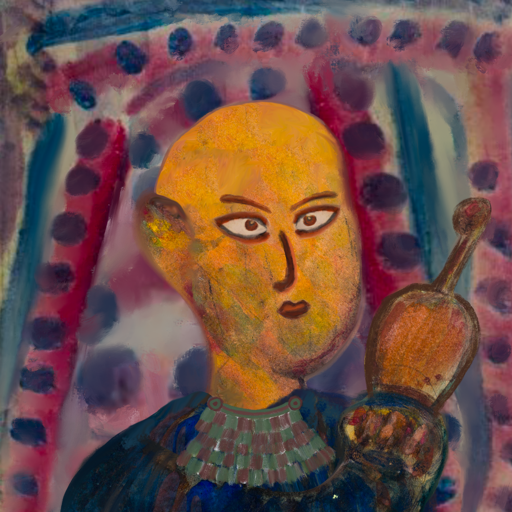
Background: HillGirl, Head And Neck Side: Gypsy_Mother, Face Side: Roy_Bahadur, Bust: Pipe, Hair Side: Blank, Head Accessory: Blank, Second Necklace: After_Raid, Necklace: Blank, Baby: Blank